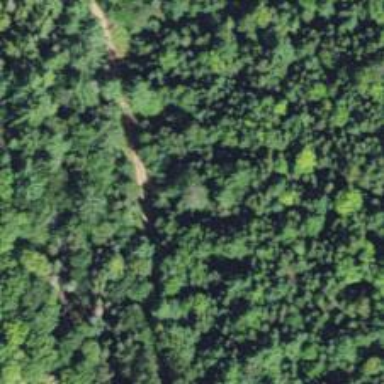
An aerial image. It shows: Abandoned historic railway track.